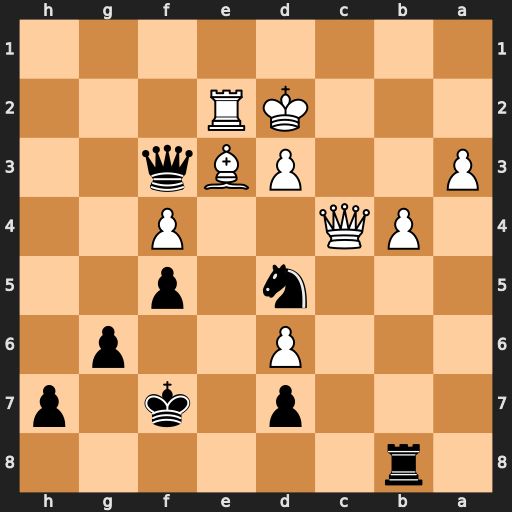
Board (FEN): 1r6/3p1k1p/3P2p1/3n1p2/1PQ2P2/P2PBq2/3KR3/8
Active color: b
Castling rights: -
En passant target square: -
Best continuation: Re8 Re1 Rxe3 Qxd5+ Qxd5